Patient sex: M
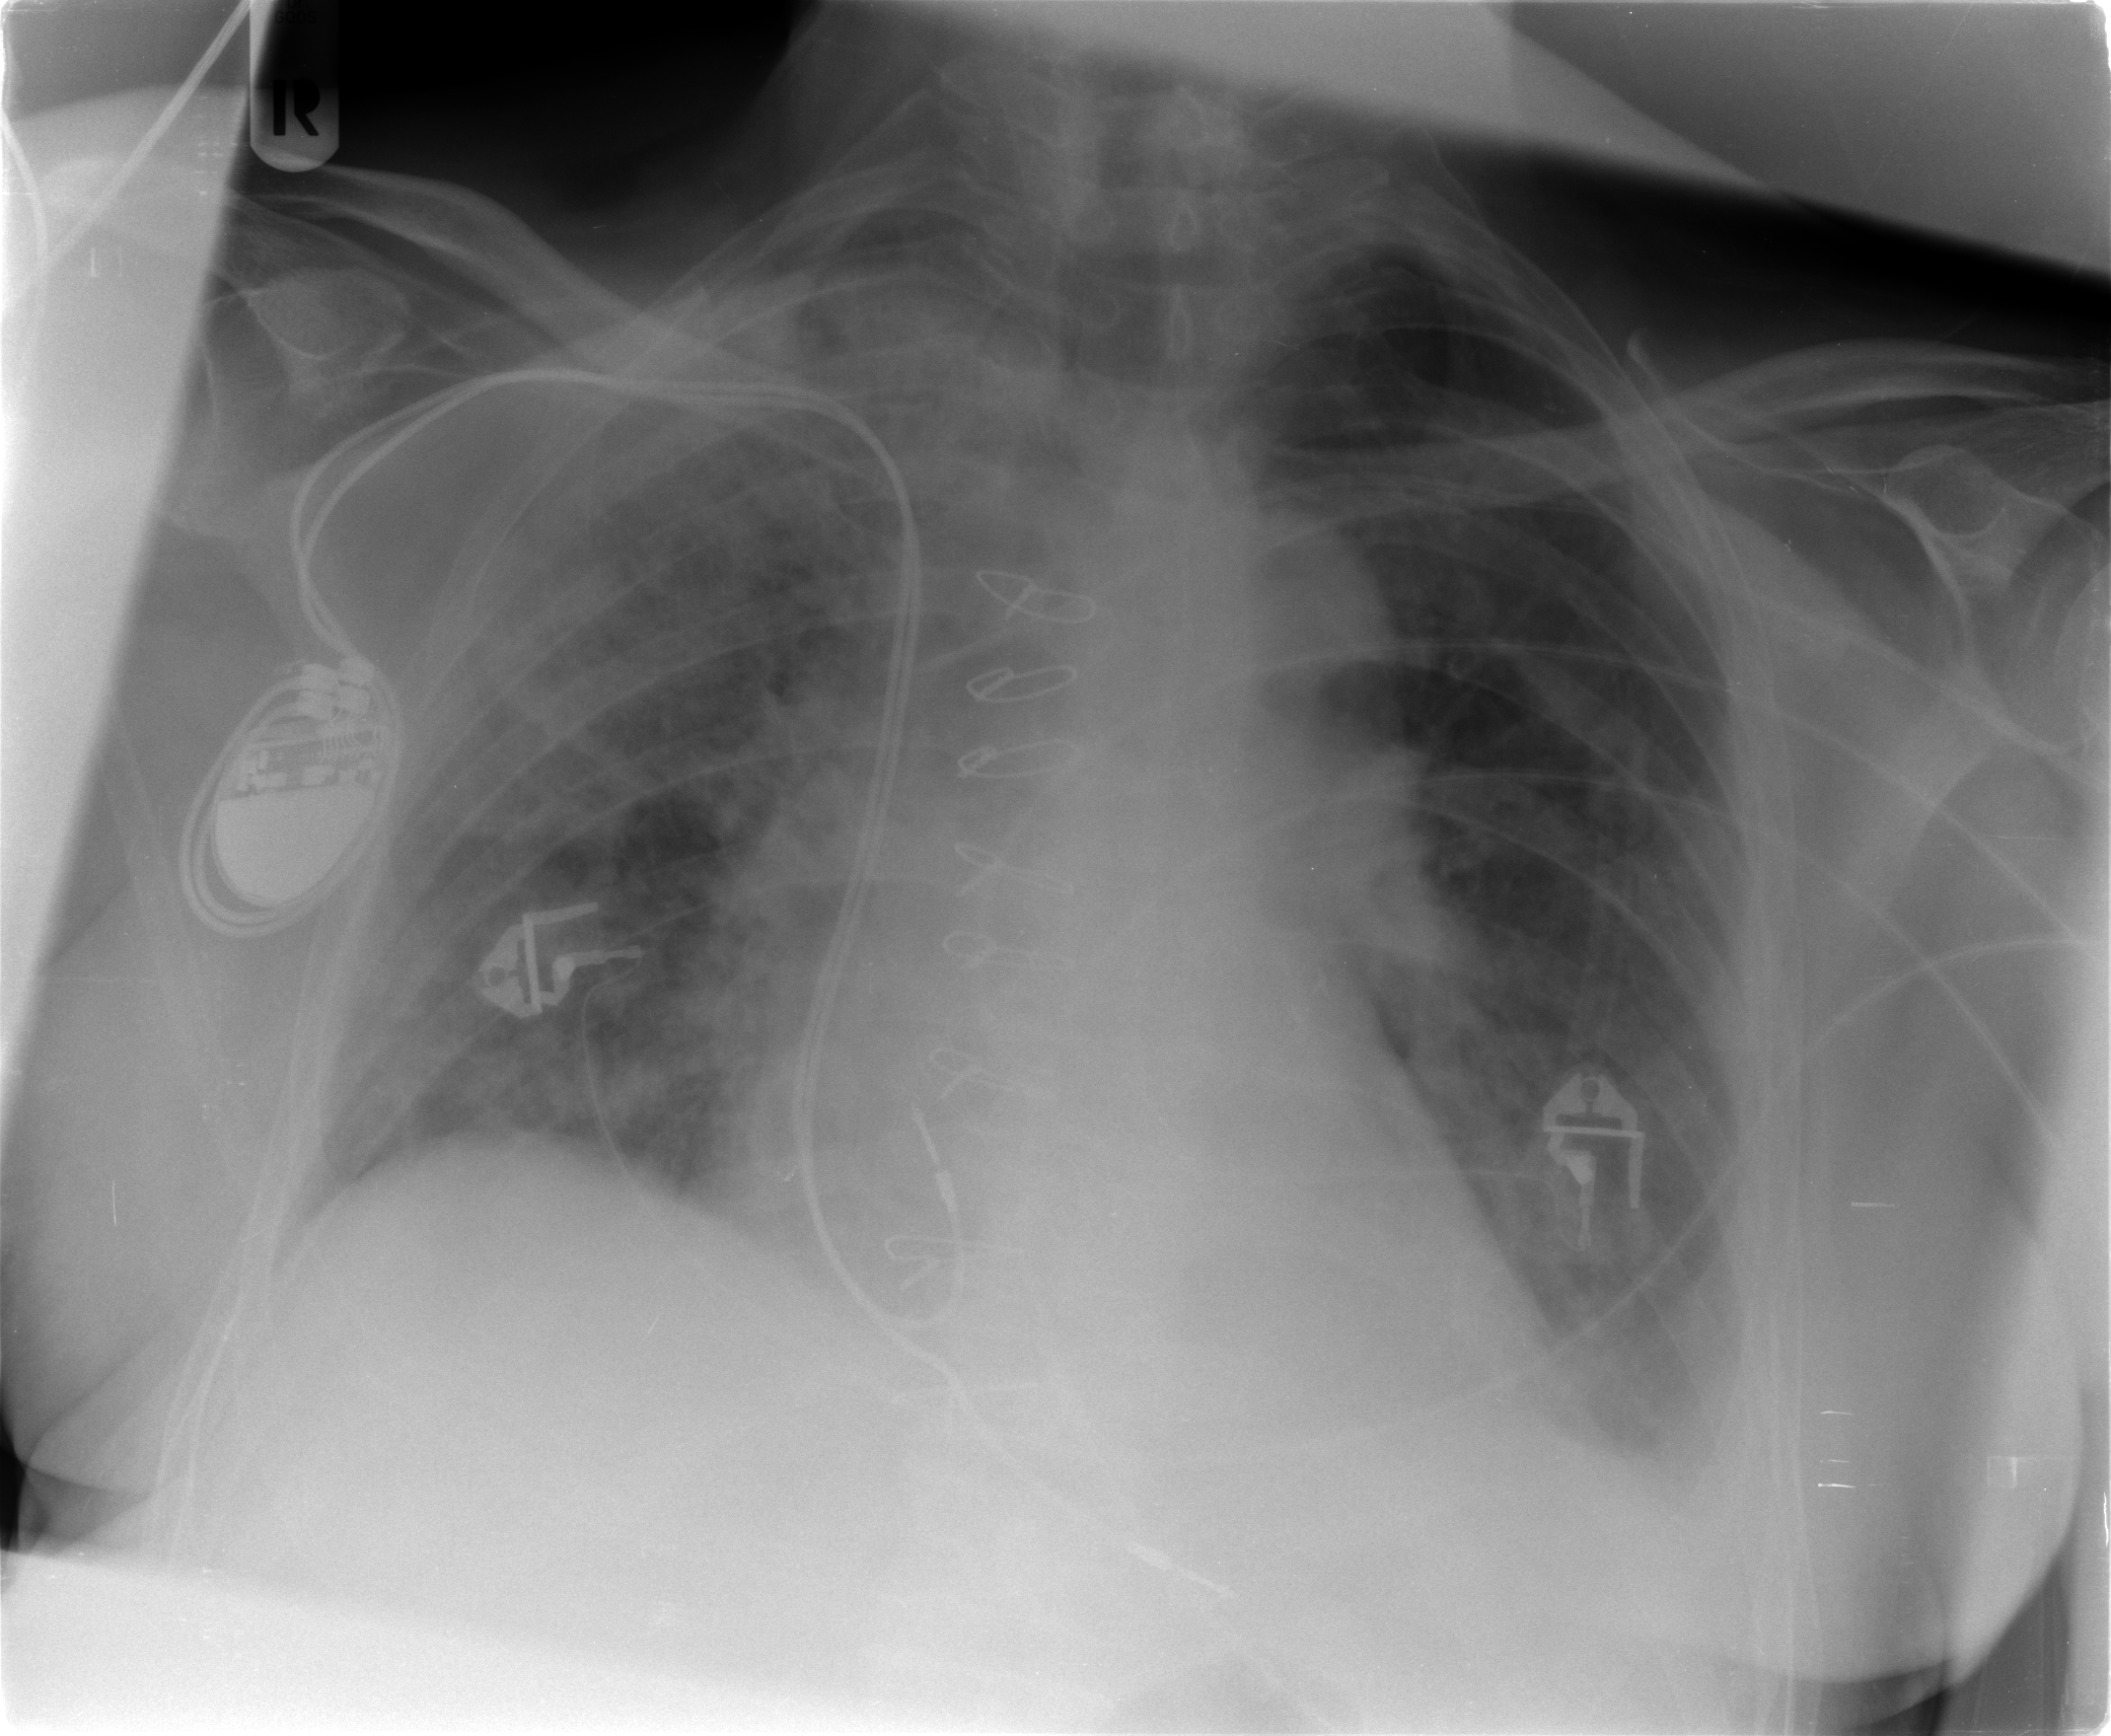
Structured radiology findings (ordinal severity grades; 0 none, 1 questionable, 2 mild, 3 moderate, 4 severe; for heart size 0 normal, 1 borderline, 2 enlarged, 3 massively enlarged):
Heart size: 0
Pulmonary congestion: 2
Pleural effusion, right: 2
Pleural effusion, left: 2
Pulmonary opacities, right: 2
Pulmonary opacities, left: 0
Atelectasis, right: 2
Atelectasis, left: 2